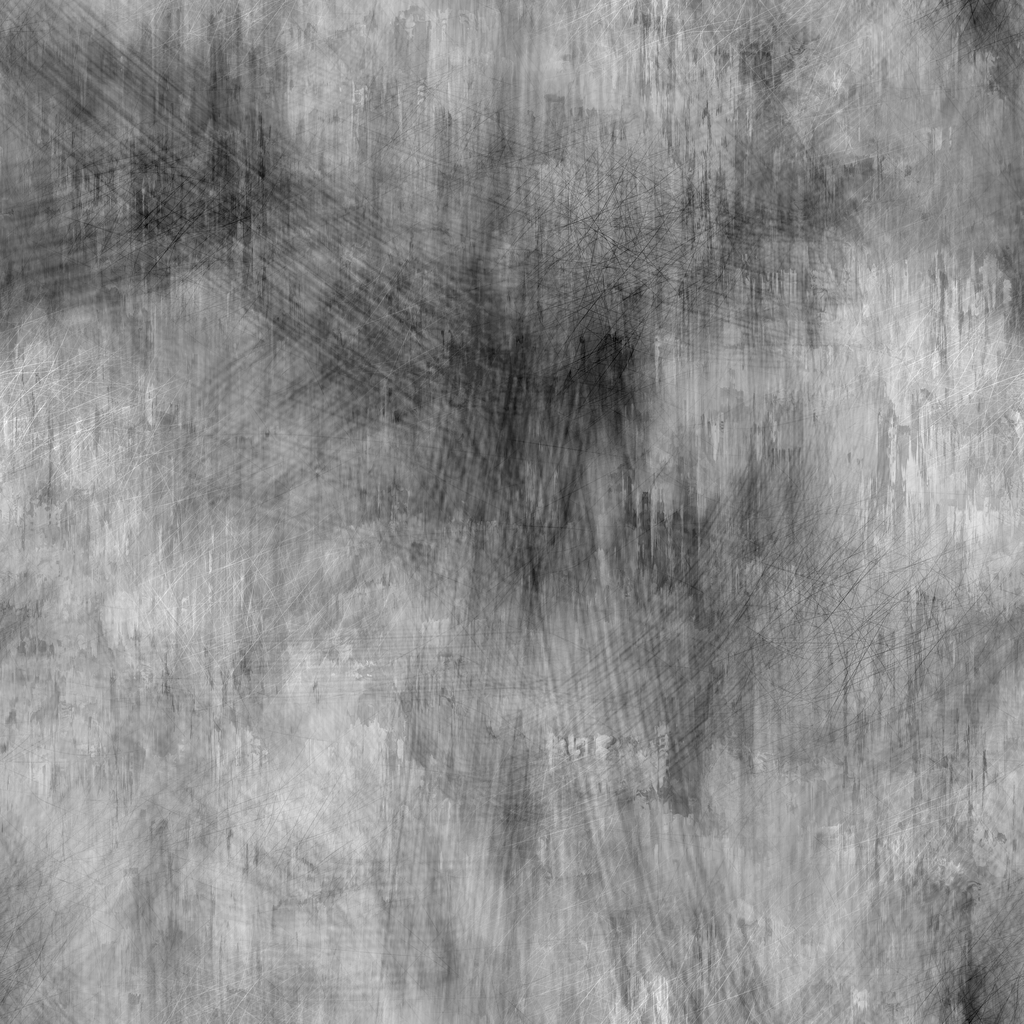
Texture map type: Displacement